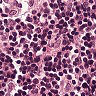
Metastatic tissue present: no